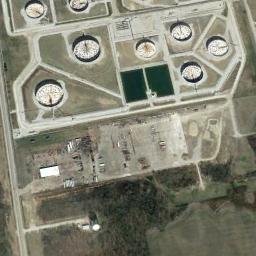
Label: storage_tank